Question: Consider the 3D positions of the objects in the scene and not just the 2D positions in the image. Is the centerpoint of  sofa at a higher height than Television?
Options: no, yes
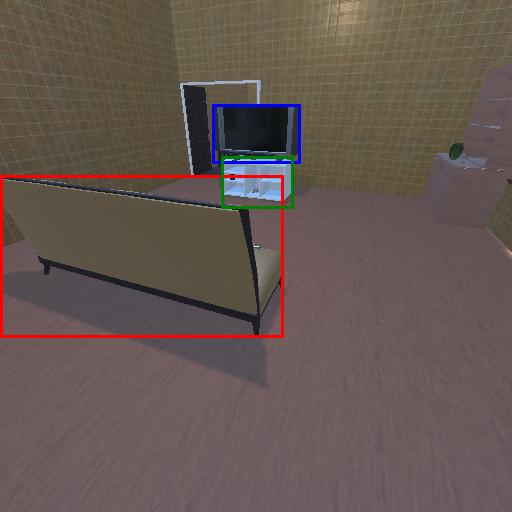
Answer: no